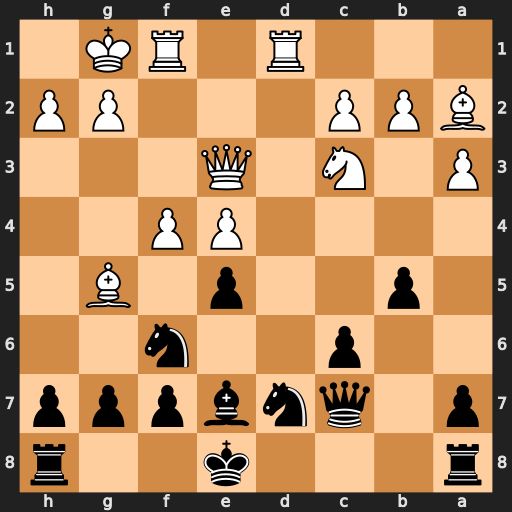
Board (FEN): r3k2r/p1qnbppp/2p2n2/1p2p1B1/4PP2/P1N1Q3/BPP3PP/3R1RK1
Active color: b
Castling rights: kq
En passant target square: -
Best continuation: Bc5 Qxc5 Nxc5